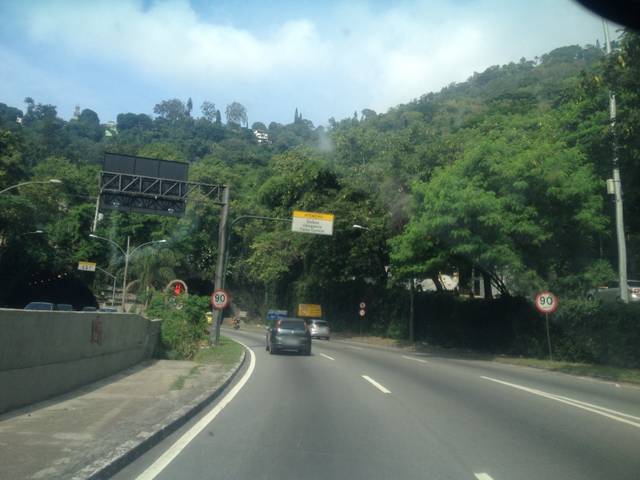
Region: Brazil
Coordinates: -22.934, -43.21